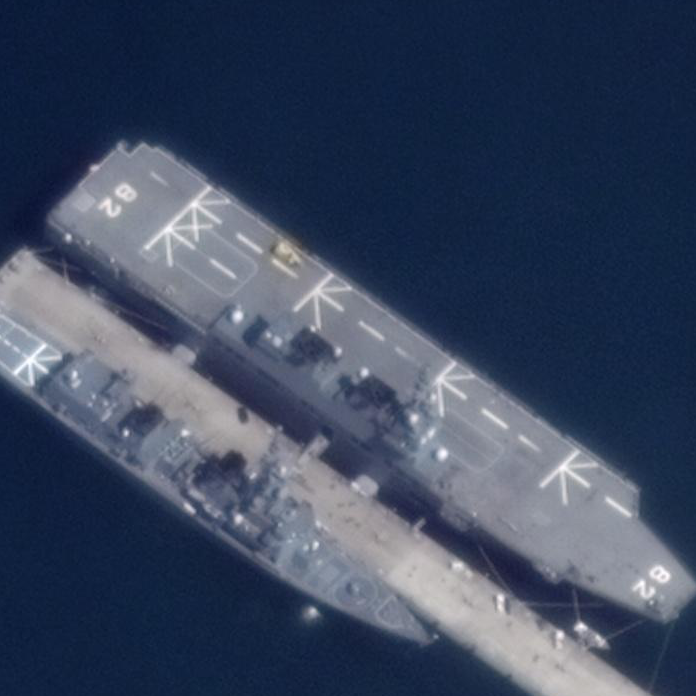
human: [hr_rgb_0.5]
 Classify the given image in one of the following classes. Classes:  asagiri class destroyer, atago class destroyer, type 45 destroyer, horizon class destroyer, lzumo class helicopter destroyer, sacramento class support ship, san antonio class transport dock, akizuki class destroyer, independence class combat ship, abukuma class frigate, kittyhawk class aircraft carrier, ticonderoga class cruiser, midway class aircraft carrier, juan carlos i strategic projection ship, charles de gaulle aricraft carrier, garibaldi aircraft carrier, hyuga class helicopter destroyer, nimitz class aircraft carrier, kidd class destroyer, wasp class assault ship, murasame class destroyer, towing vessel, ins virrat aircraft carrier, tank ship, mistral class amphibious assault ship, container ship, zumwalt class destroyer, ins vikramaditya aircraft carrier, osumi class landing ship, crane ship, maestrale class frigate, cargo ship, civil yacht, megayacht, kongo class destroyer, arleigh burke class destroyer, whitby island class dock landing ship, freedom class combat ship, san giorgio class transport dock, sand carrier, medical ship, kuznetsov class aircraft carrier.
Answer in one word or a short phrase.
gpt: Hyuga class helicopter destroyer